Interaction volume radius: 10 \u00c5
Interaction volume height: 10 \u00c5
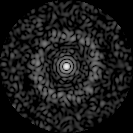
Disorder parameter: 0.8298